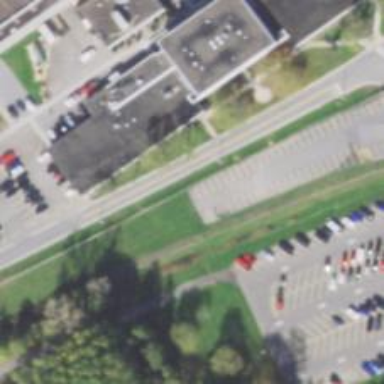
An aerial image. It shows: Parking area with surface.